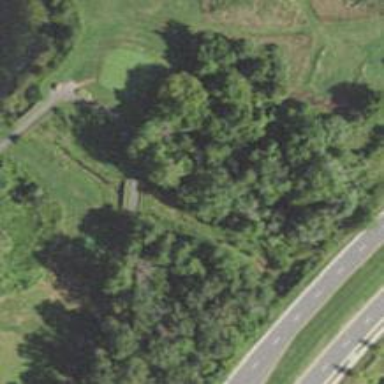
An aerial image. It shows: Service road that includes bridge over golf cart path.